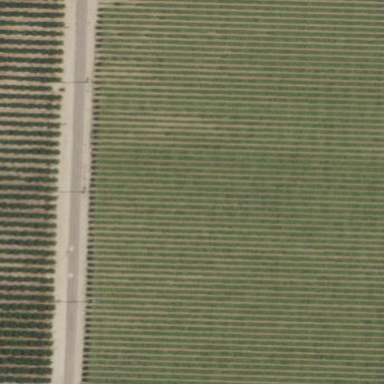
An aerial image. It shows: Vineyard where grapes are grown.